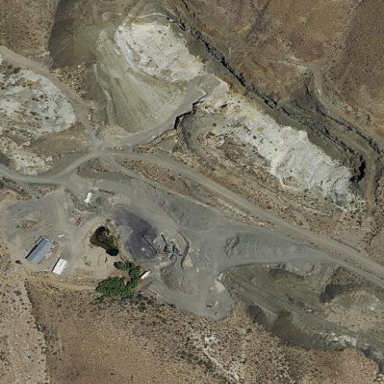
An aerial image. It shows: Quarry area.